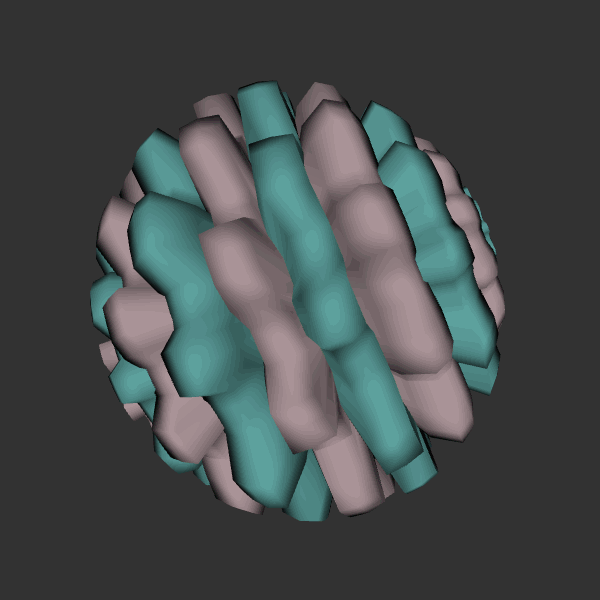
Background: dark